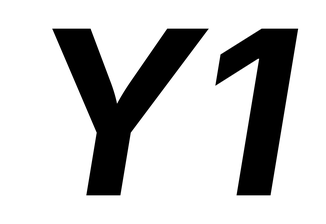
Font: Inter-Italic_Bold_Italic